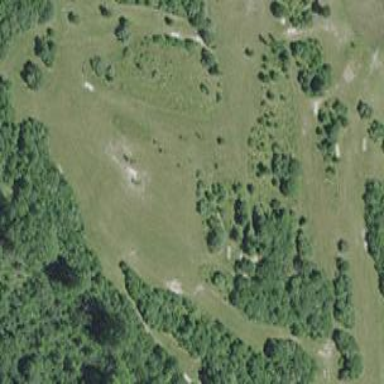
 specifically designed for the sport of disc golf."